Question: I am using a Scene2D action to add a slide moving effect to an actor in my stage.
'''
Window w = new Window(mytitle, myskin);
w.setPosition(stage.getWidth()/2 - w.getWidth()/2, 0);
w.addAction(moveTo(stage.getWidth()+w.getWidth(), 0, 1));
stage.addActor(w);
'''
My goal is to move this window from the x-center of the stage to the right bound of the stage PLUS the window's width.
So far this code only makes the window move from the x-center of the stage to the right bound of the stage MINUS the window's width.
To explain it graphically:

So how can I use a MoveTo Action to move an actor BEYOND the bounds of the stage?
I guess I could artificially create a stage bigger than what I display on screen but that sounds like solving a problem with additional problems.
Thanks for your time
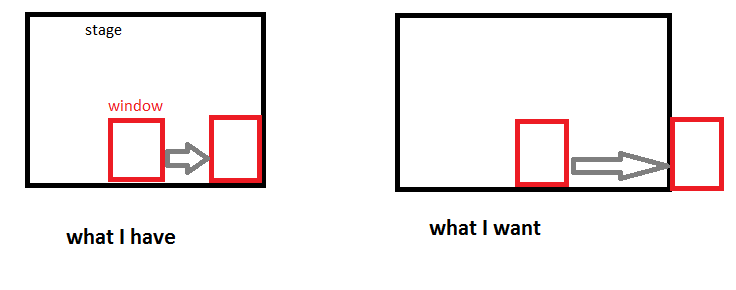
Answer: This worked for me:
window.setKeepWithinStage(false);
Here is the full post:
<URL>